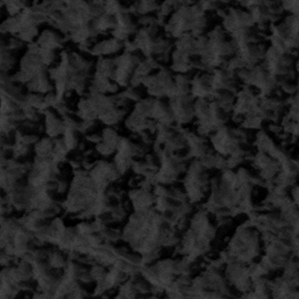
Label: frost